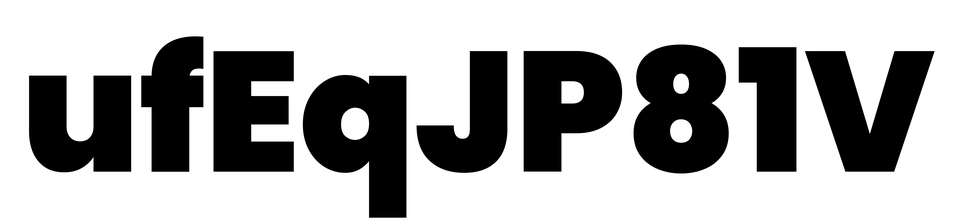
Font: Poppins-Black